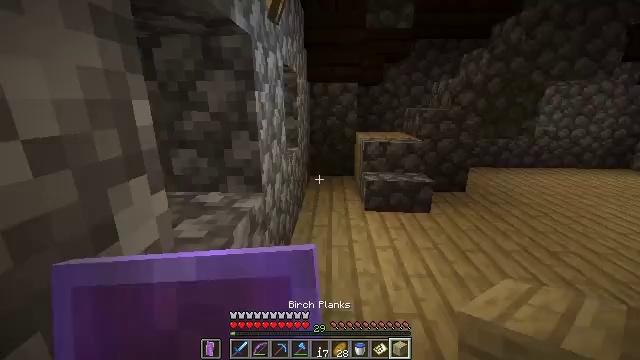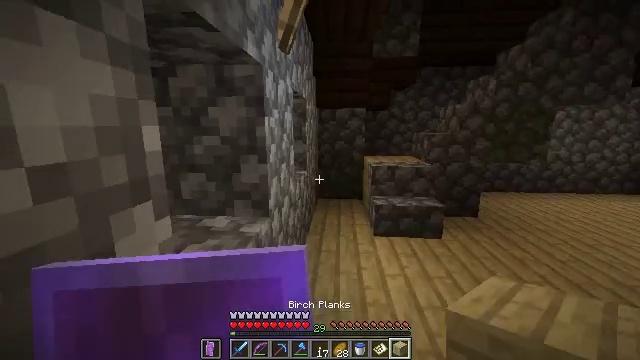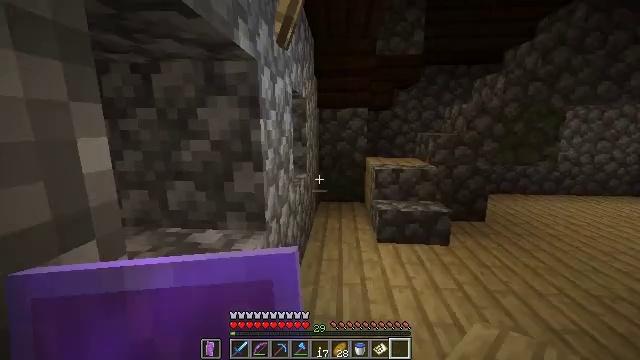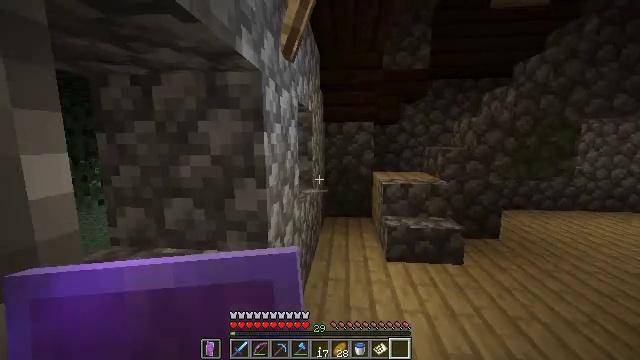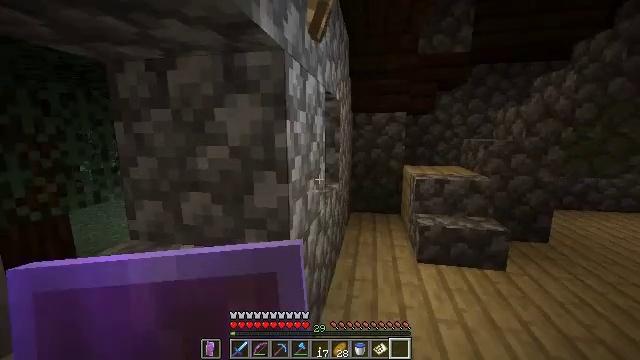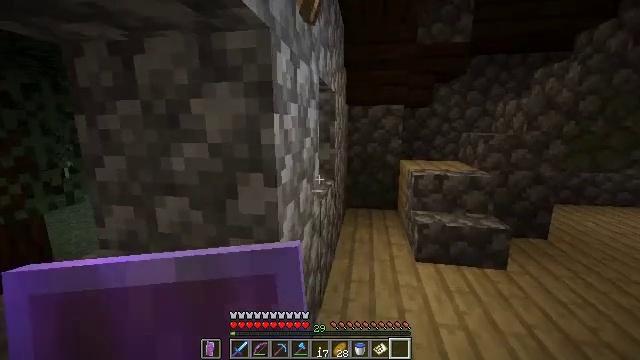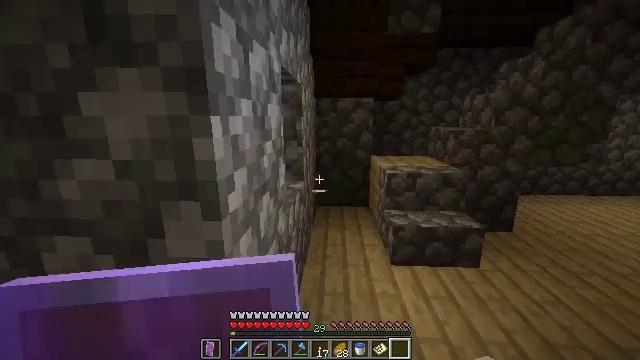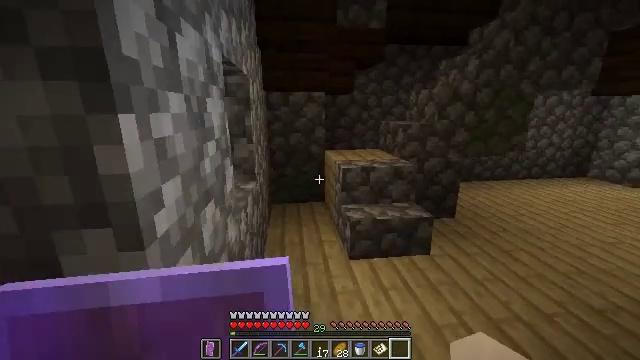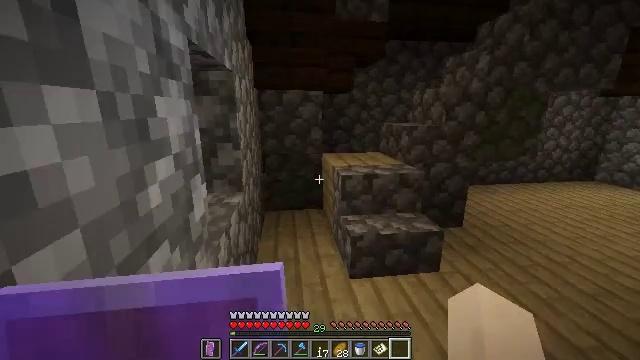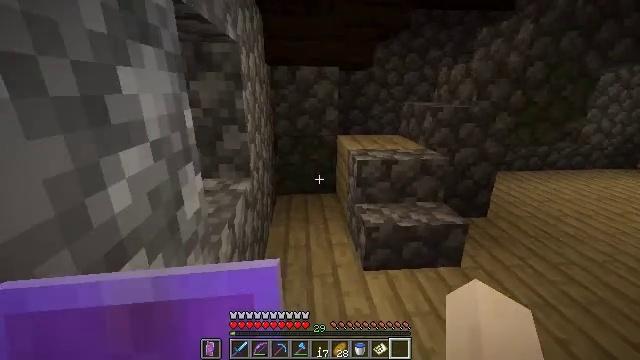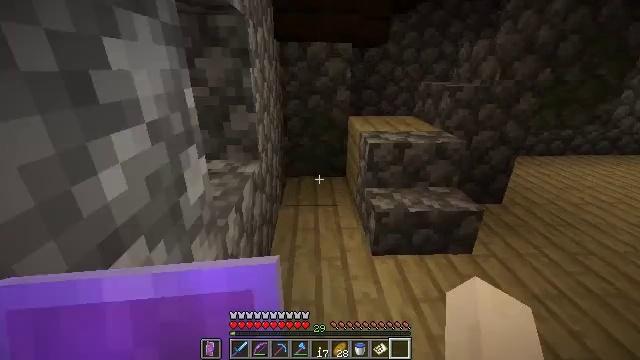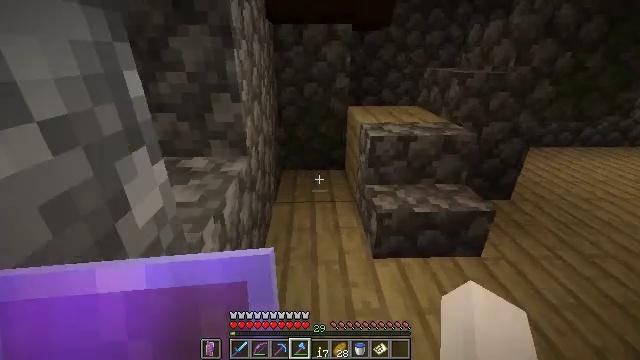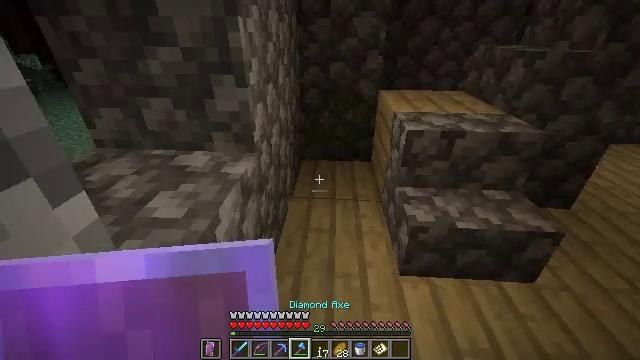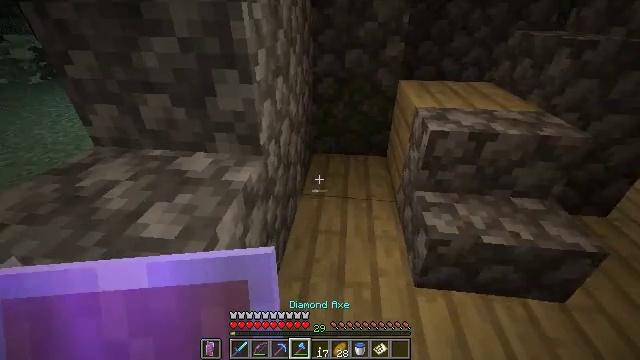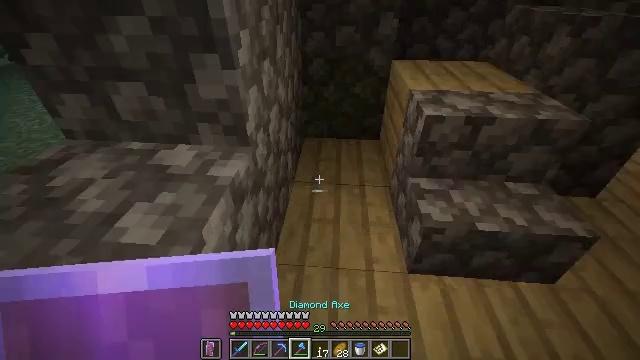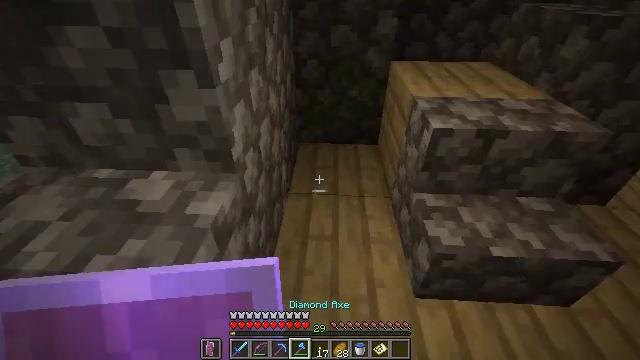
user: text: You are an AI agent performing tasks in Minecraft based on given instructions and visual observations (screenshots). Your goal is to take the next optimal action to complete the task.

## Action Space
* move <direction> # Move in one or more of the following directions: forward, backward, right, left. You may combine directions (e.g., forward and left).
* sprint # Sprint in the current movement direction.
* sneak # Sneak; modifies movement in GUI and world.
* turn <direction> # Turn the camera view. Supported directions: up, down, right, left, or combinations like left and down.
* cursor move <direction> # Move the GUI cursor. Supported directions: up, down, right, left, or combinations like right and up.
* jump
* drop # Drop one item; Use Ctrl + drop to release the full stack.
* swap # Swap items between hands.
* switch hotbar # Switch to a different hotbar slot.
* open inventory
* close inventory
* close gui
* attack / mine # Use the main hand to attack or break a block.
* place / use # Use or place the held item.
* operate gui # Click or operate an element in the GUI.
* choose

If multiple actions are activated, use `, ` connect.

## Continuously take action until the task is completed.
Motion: motion action
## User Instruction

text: Break the existing birch planks.
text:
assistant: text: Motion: move forward, turn left and up
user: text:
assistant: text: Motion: move forward
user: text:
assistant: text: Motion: move forward, turn left and up
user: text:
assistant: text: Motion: move forward, turn left and down
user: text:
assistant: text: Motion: move forward, turn right and down
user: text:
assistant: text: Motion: move forward, turn right and down
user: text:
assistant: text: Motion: move forward, turn right and down
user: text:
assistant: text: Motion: move forward
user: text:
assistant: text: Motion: move forward, turn left and down
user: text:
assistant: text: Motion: move forward, turn left and down
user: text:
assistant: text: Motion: move forward, turn down, switch to hotbar 4
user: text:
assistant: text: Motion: move forward, turn left and down, switch to hotbar 4
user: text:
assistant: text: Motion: move forward, turn left and down, switch to hotbar 4
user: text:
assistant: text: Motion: move forward, turn right and down
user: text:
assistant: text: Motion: move forward, turn right
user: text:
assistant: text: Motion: move forward
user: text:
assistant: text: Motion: move forward, turn right and down, attack / mine
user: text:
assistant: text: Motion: attack / mine
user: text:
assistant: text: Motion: turn down, attack / mine
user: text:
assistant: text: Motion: turn down, attack / mine
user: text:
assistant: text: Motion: turn down, attack / mine
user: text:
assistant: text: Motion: turn down, attack / mine
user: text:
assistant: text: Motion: turn down, attack / mine
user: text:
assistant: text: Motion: move forward, attack / mine
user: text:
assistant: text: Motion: move forward, attack / mine
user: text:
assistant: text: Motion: move forward, attack / mine
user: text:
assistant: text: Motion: move forward, turn right and down
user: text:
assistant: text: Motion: turn down
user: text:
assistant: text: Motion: no_op
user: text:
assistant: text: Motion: no_op